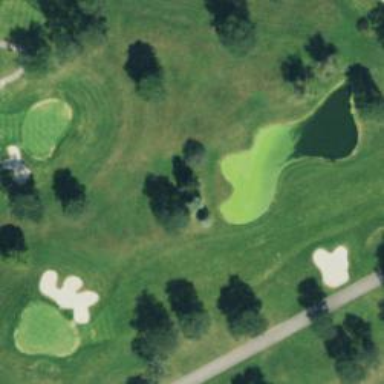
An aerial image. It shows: View of golf hole.